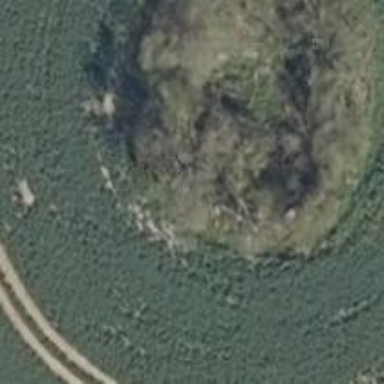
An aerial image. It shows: Beautiful woodland area.